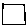
Label: square